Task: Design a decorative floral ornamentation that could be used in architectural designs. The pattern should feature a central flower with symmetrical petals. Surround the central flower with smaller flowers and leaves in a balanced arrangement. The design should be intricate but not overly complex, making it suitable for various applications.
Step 589:
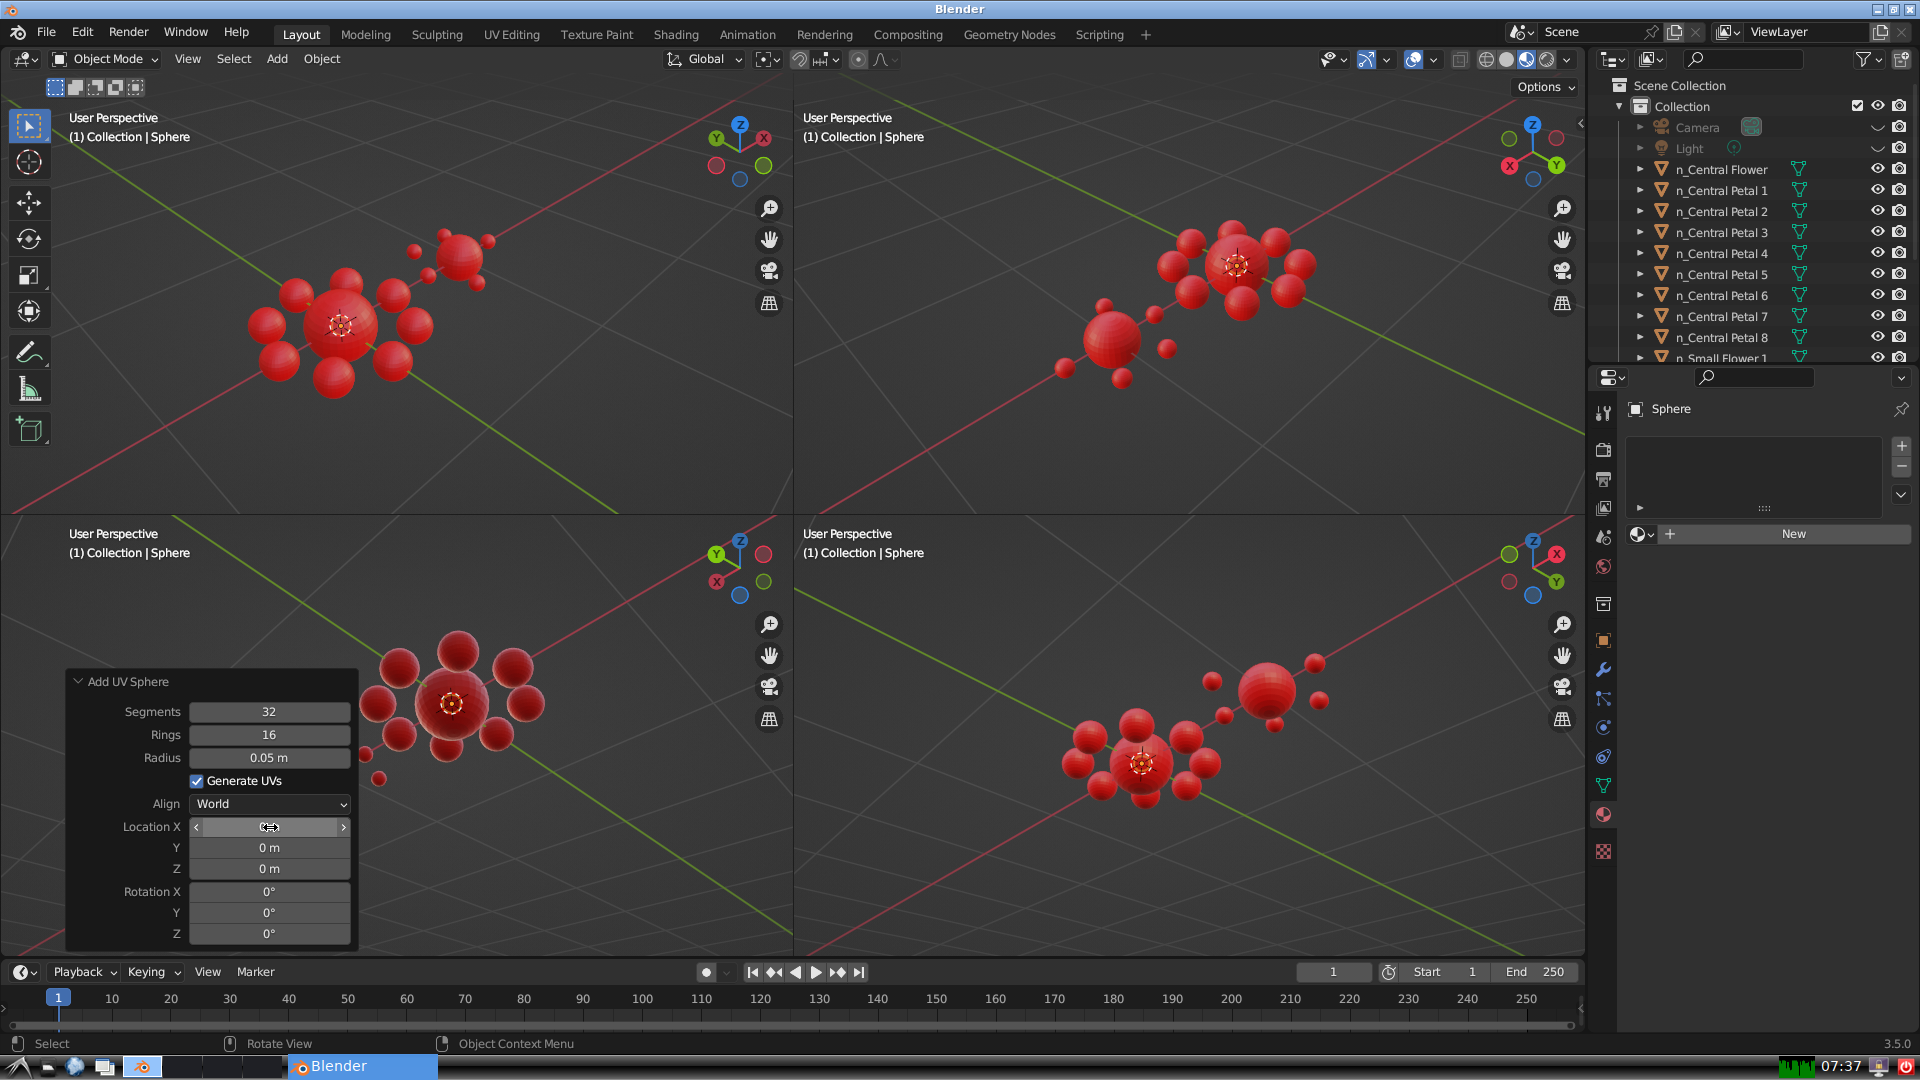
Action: click: no